Interaction volume radius: 10 \u00c5
Interaction volume height: 10 \u00c5
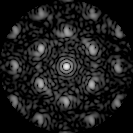
Disorder parameter: 0.3558